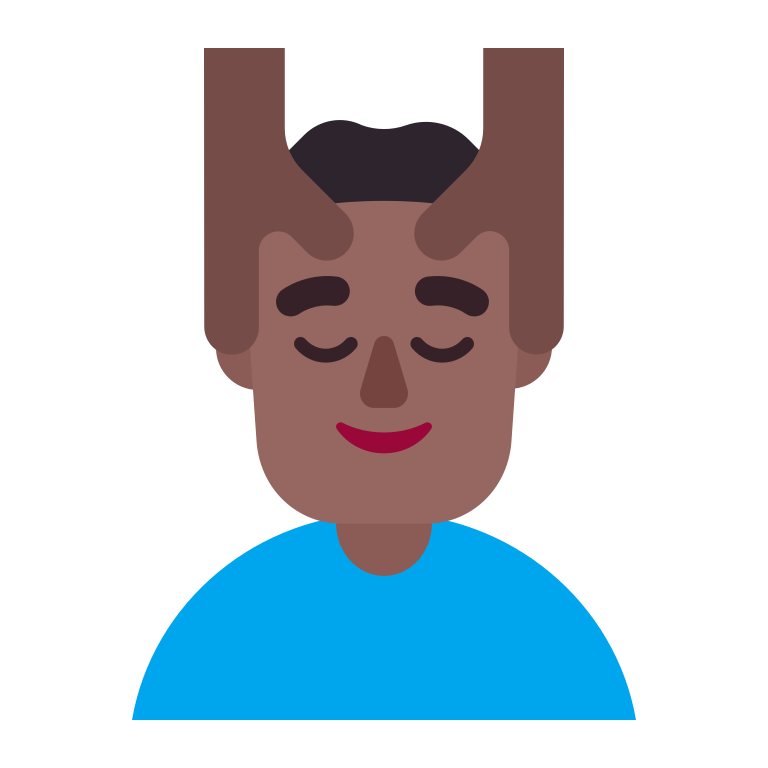
man getting massage flat  dark